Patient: sex M, age 26
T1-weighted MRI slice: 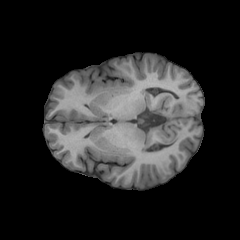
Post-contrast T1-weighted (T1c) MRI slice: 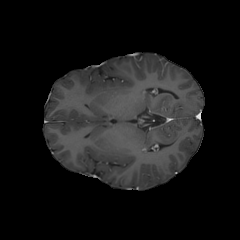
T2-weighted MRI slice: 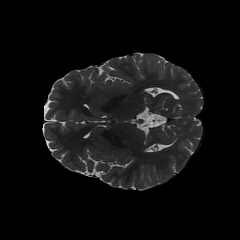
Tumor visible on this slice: no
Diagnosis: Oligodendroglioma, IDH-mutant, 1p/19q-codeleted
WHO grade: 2